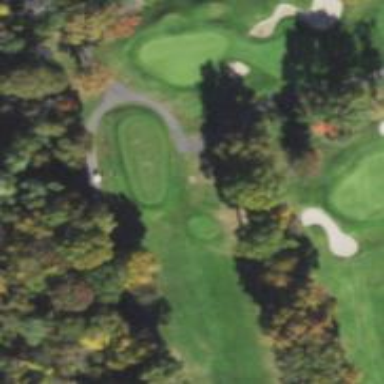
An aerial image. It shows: Path for both roads and golfers.